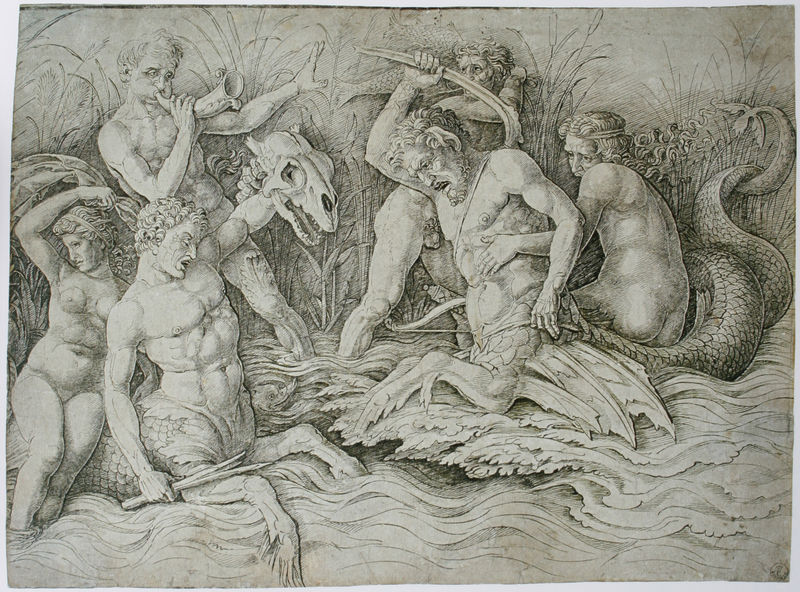
Titel: Kampf der Meeresgötter
Künstler: Andrea Mantegna
Standort: Florenz
Institution: Gabinetto Disegni e Stampe degli Uffizi
Schlagwörter: akt, flügel, gott, kampf, kopf, körper, mann, meer, nackt, wasser, weiß, akte, fluss, frauen, menschen, see, ufer, brust, busen, frau, frisur, grau, haar, männer, rücken, schwarz, zeichnung, blick, gras, tier, tiere, bart, bärte, band, historie, mensch, schädel, stirnband, tod, tot, horn, bach, gräser, schilf, haare, musik, pflanze, pflanzen, locken, renaissance, schuppen, stock, ton, hufe, schwanz, brüste, gischt, welle, wellen, bogen, stab, grafik, graphik, linien, sepia, krieg, schlacht, muskeln, nackte, brustwarze, striche, knochen, nacktheit, antike, druck, druckgraphik, schwarzweiss, radierung, stich, gefahr, raub, schwert, waffen, schlag, waffe, nixe, schlange, kunst, mythologie, rom, fisch, skelett, totenkopf, zähne, mantegna, götter, götterwelt, kentauren, satyr, faun, kentaur, minotaurus, mischwesen, mythos, nymphe, pan, sage, zentaur, zentauren, nymphen, fabelwesen, zentaurus, historienmalerei, gráser, schlangen, meerjungfrau, wellenkamm, umbra, kupferstich, ausholen, schlagen, chimäre, nereiden, bocksbeine, blasen, mythen, ungeheuer, drache, fische, historisch, klauen, monster, flosse, kiemen, schuppe, griechische mythologie, tiefdruck, faune, blasrohr, fabeltier, fischschwanz, ovid, fabeltiere, mythisch, neptun, poseidon, chimären, tritonen, flussgott, hieb, halbgott, tierschädel, änner, hornblasen, muskeln blick, wellwm, in, peagsus, mythische wesen